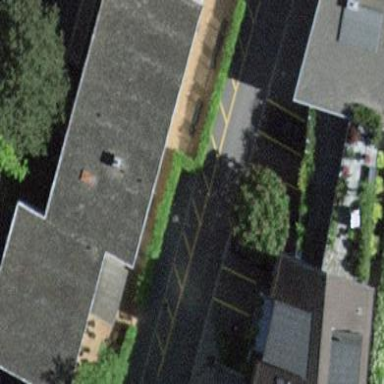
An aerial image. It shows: Kindergarten building.